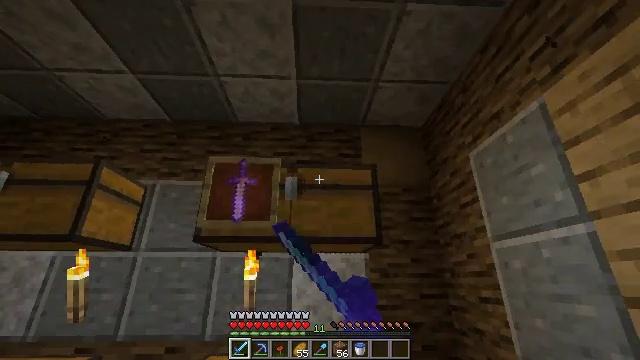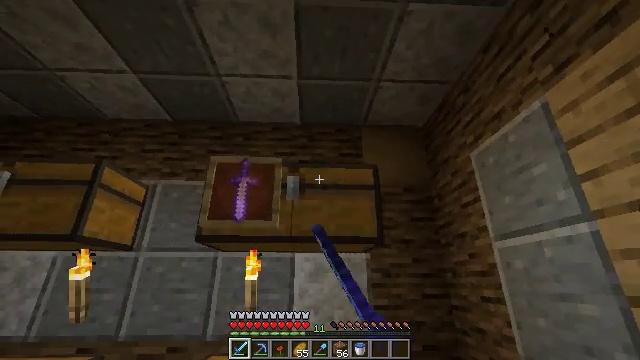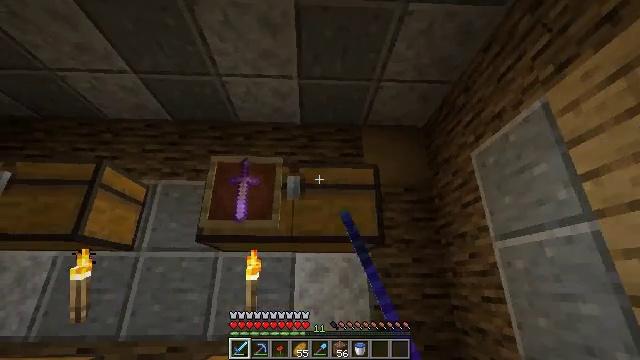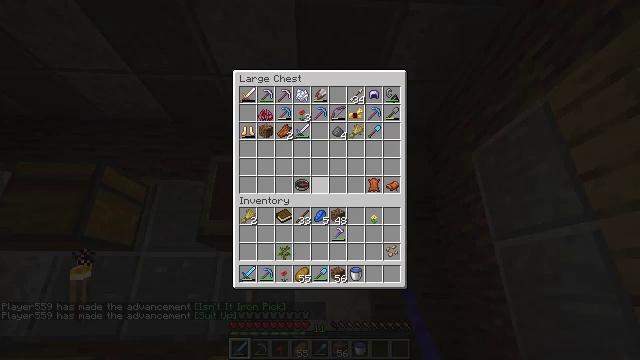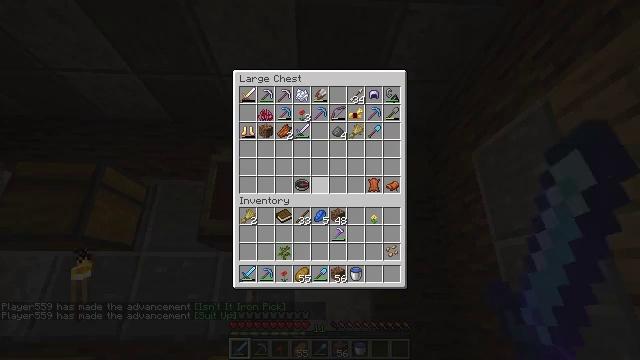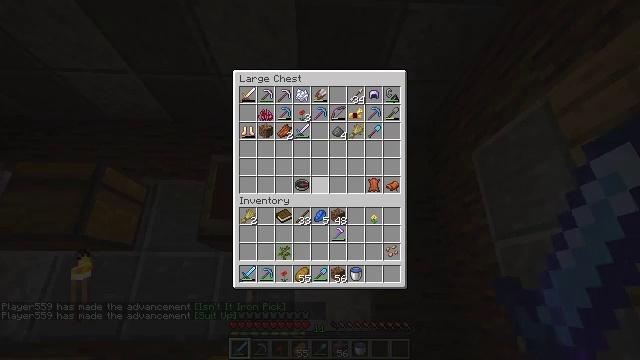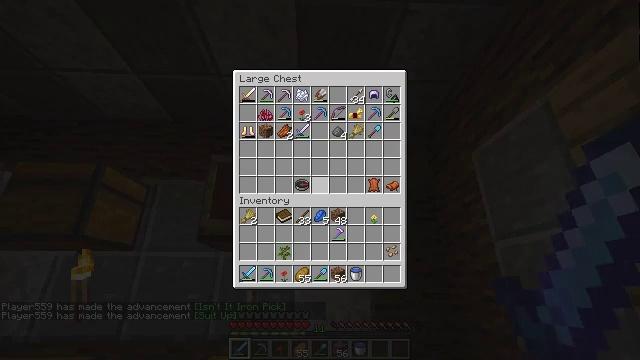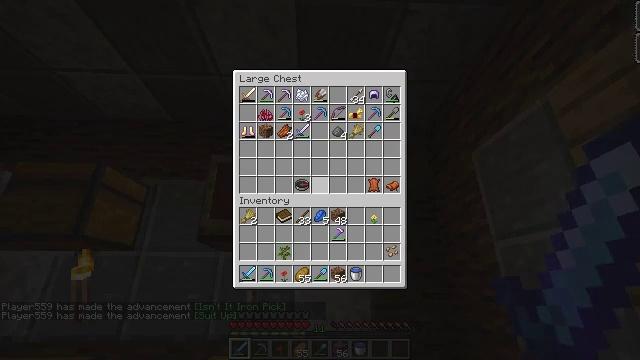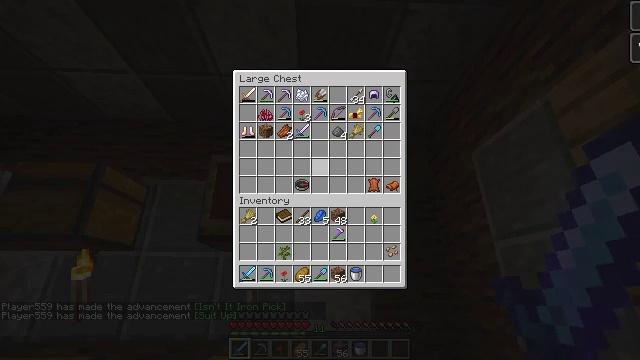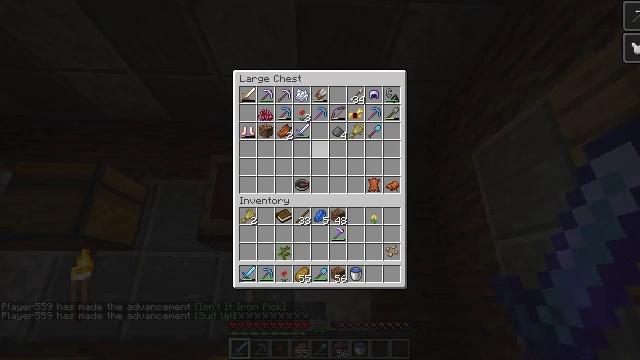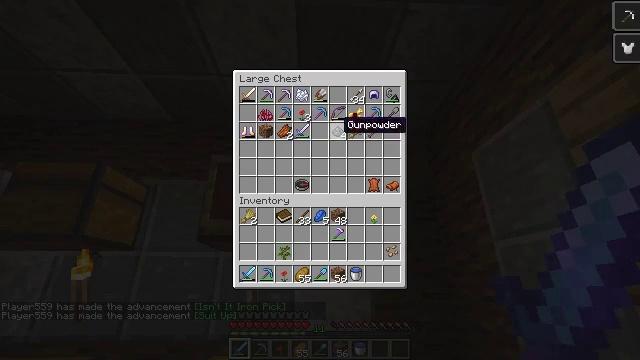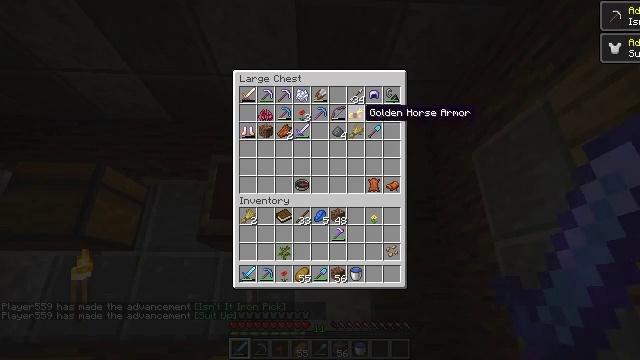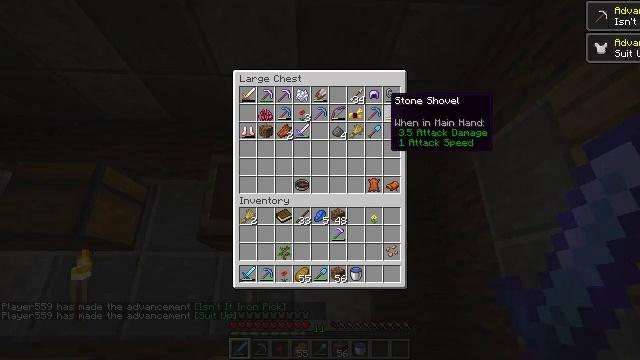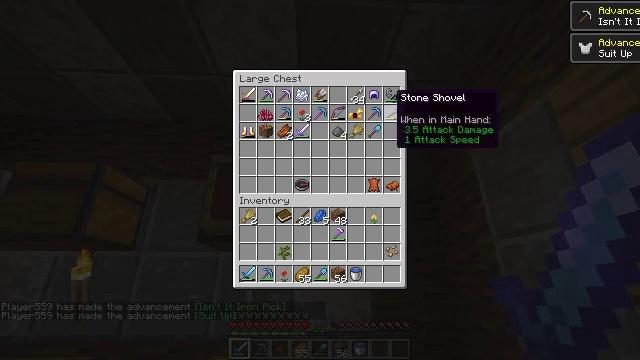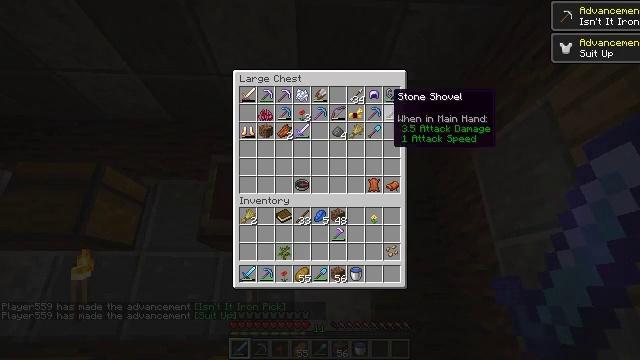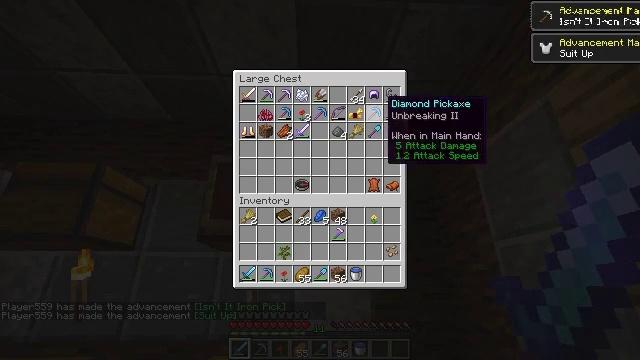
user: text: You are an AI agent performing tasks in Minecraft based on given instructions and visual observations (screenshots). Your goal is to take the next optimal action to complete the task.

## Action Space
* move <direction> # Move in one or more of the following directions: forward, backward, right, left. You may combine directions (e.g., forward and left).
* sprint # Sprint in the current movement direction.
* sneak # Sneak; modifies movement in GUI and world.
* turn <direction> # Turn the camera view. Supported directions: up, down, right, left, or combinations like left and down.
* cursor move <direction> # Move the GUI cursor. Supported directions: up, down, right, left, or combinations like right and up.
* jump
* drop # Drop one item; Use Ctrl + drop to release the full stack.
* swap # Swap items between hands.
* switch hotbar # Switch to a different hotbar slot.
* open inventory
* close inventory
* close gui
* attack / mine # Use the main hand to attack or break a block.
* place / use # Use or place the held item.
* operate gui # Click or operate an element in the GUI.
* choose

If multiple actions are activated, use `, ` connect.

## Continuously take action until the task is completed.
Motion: motion action
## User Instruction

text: Cut down the tree and harvest oak logs.
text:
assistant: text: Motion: no_op
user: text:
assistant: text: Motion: no_op
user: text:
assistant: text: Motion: no_op
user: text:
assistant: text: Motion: no_op
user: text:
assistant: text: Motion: no_op
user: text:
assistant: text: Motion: no_op
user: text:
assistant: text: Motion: no_op
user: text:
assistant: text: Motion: no_op
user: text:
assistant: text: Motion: cursor move up
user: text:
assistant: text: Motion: cursor move right and up
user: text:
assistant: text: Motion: cursor move right and up
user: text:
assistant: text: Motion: cursor move right and up
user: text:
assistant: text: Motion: no_op
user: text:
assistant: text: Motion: no_op
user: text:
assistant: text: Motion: sneak, cursor move down
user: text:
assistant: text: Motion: sneak
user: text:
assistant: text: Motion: sneak
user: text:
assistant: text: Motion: sneak, cursor move left
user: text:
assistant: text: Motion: sneak, cursor move left and down
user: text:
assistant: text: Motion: sneak, cursor move left and down
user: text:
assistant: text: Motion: sneak, cursor move left
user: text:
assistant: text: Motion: sneak, cursor move left
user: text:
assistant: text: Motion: sneak, cursor move left
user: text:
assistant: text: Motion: sneak
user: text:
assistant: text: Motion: sneak
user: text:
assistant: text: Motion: sneak
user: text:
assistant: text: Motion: sneak
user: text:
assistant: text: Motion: sneak
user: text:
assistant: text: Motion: sneak
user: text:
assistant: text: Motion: sneak